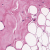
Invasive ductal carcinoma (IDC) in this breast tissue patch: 0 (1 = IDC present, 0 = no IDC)